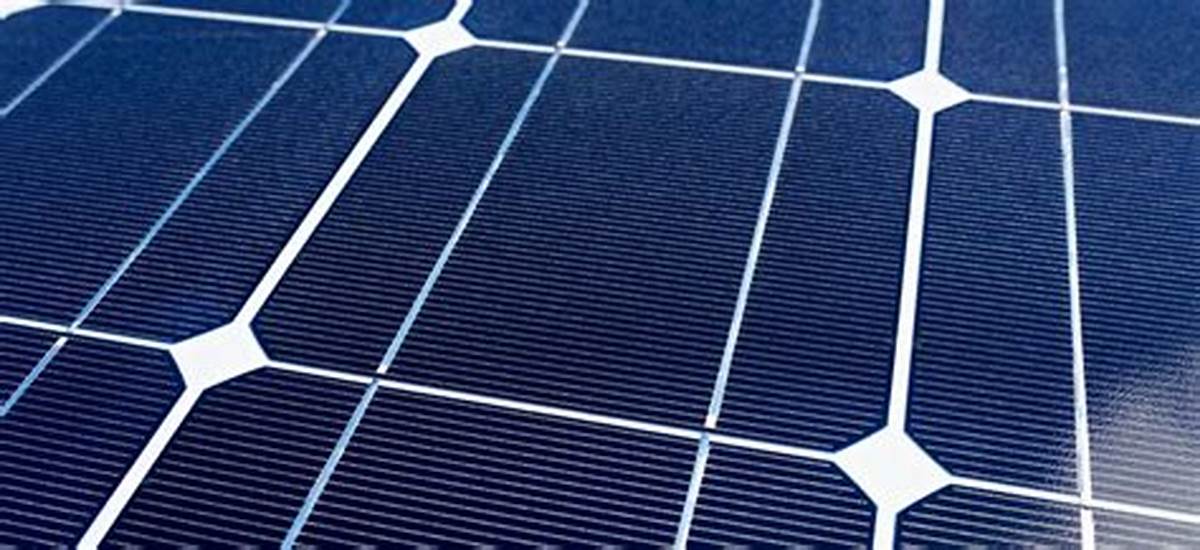
Label: Clean